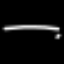
Label: line